Question:
This is a custom listview by extending the BaseAdapter. I need to get the values of the selected radio button, but I don't know how. So please help me.
Below is the Custom Adapter class.
'''
public class CustomArrayAdapter extends BaseAdapter implements OnCheckedChangeListener {
private Context context;
private String[] q,o1,o2,o3,o4;
private int count=0;
private ArrayList<HashMap<String, String>> data ;
public CustomArrayAdapter(Context context, ArrayList<HashMap<String, String>> d) {
super();
this.context = context;
data = d;
count++;
System.out.println("adhe padhe nuna chate");
}
public View getView(int position, View convertView, ViewGroup parent){
LayoutInflater inflater = (LayoutInflater)context.getSystemService(Context.LAYOUT_INFLATER_SERVICE);
View rowView = inflater.inflate(R.layout.custom_questions, parent, false);
TextView tv = (TextView)rowView.findViewById(R.id.textView1);
RadioGroup rg = (RadioGroup)rowView.findViewById(R.id.radioGroup1);
final RadioButton rb1 = (RadioButton)rowView.findViewById(R.id.radio0);
final RadioButton rb2 = (RadioButton)rowView.findViewById(R.id.radio1);
final RadioButton rb3 = (RadioButton)rowView.findViewById(R.id.radio2);
final RadioButton rb4 = (RadioButton)rowView.findViewById(R.id.radio3);
HashMap<String, String> hMap = new HashMap<String,String>();
hMap = data.get(position);
tv.setText(hMap.get("questions"));
rb1.setText(hMap.get("op1"));
rb2.setText(hMap.get("op2"));
rb3.setText(hMap.get("op3"));
rb4.setText(hMap.get("op4"));
rg.setOnCheckedChangeListener(this);
rb1.setOnClickListener(new View.OnClickListener() {
@Override
public void onClick(View v) {
}
});
return rowView;
}
@Override
public int getCount() {
// TODO Auto-generated method stub
return data.size();
}
@Override
public Object getItem(int position) {
// TODO Auto-generated method stub
return null;
}
@Override
public long getItemId(int position) {
// TODO Auto-generated method stub
return 0;
}
@Override
public void onCheckedChanged(RadioGroup group, int checkedId) {
}
'''
}
And below is how I put the values in the Custom Adapter from another class.
'''
String questions[] = { "what is your name", "why are you here" };
String op1[] = { "Anil", "Play" };
String op2[] = { "John", "Sick" };
String op3[] = { "David", "Write" };
String op4[] = { "Akshay", "Act" };
for (int i = 0; i < questions.length; i++) {
HashMap<String, String> hMap1 = new HashMap<String, String>();
hMap1.put("questions", questions[i]);
hMap1.put("op1", op1[i]);
hMap1.put("op2", op2[i]);
hMap1.put("op3", op3[i]);
hMap1.put("op4", op4[i]);
radioData.add(hMap1);
}
/*ListAdapter adapter = new SimpleAdapter(getActivity(), radioData,
R.layout.custom_questions, new String[] { "questions", "op1",
"op2", "op3", "op4" }, new int[] { R.id.textView1,
R.id.radio0, R.id.radio1, R.id.radio2, R.id.radio3 });*/
CustomArrayAdapter adap = new CustomArrayAdapter(getActivity(), radioData);
lv.setAdapter(adap);
'''
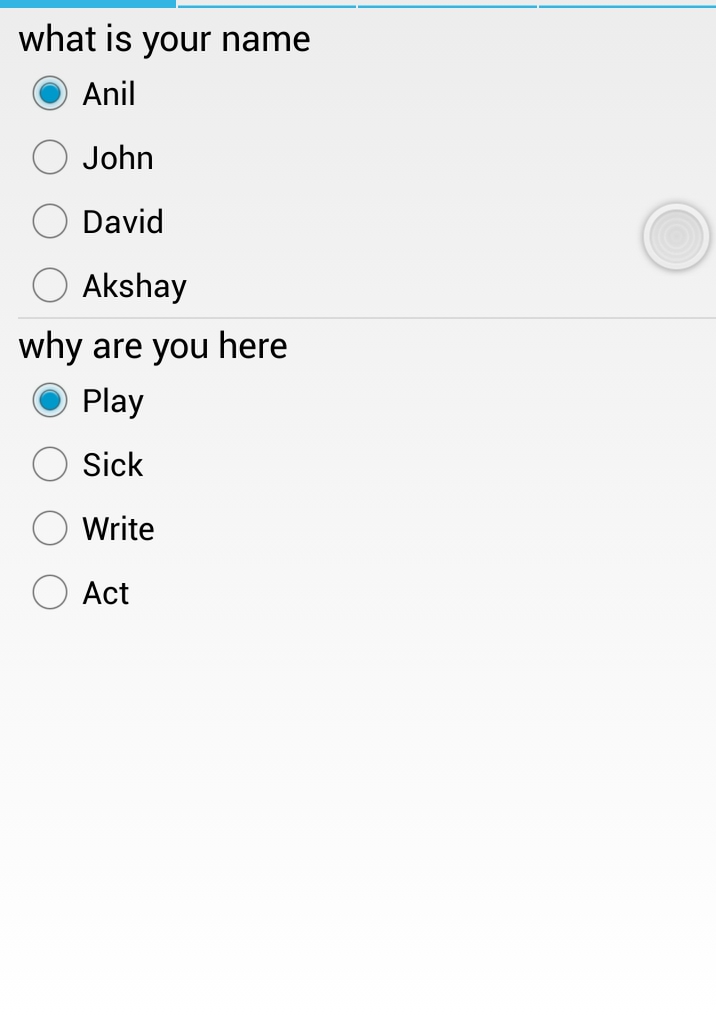
Answer: try this :
'''
rg.setOnCheckedChangeListener(new OnCheckedChangeListener() {
@Override
public void onCheckedChanged(RadioGroup group, int checkedId) {
// TODO Auto-generated method stub
int childCount = group.getChildCount();
for (int x = 0; x < childCount; x++) {
RadioButton btn = (RadioButton) group.getChildAt(x);
if (btn.getId() == checkedId) {
System.out.println(btn.getText().toString());
}
}
});
'''